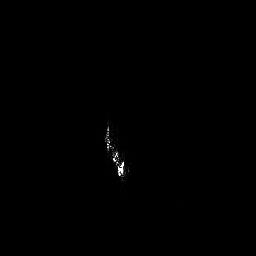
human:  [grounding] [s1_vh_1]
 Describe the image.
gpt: In the satellite image, there is  <ref>1 medium ship </ref> <box>[[40, 46, 50, 71, 0]]</box> located at center.